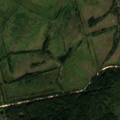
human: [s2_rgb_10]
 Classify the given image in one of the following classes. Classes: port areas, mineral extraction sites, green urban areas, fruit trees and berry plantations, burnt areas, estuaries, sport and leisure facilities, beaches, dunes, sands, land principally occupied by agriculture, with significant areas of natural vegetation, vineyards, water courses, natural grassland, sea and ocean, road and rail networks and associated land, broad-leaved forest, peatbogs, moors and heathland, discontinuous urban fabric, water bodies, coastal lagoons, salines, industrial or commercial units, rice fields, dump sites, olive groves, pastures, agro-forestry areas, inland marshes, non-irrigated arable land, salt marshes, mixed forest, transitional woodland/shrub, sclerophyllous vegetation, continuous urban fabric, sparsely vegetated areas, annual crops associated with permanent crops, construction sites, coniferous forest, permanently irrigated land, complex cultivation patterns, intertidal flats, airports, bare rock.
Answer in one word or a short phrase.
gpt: land principally occupied by agriculture, with significant areas of natural vegetation, mixed forest, water bodies